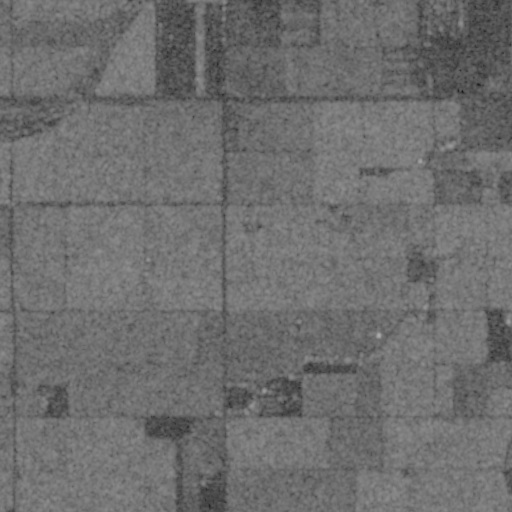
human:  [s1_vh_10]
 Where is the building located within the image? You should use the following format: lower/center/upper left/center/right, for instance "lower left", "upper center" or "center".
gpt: The building is located in the center right of the image.
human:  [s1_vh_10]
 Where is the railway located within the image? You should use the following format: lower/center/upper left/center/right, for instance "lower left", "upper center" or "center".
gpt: The railway is located in the upper of the image.
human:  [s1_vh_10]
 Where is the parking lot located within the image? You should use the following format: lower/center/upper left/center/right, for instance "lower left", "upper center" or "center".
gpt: There is no parking lot in the image.

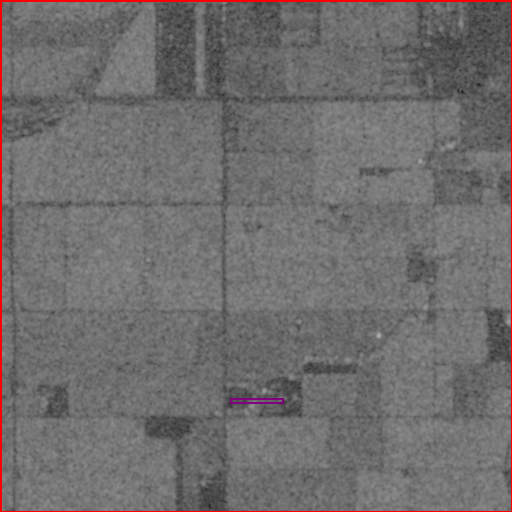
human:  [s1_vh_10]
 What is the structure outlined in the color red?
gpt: The structure outlined in red is a crop field.
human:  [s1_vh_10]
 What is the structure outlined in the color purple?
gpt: The structure outlined in purple is a building.
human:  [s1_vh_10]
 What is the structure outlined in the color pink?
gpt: There is no pink outline.